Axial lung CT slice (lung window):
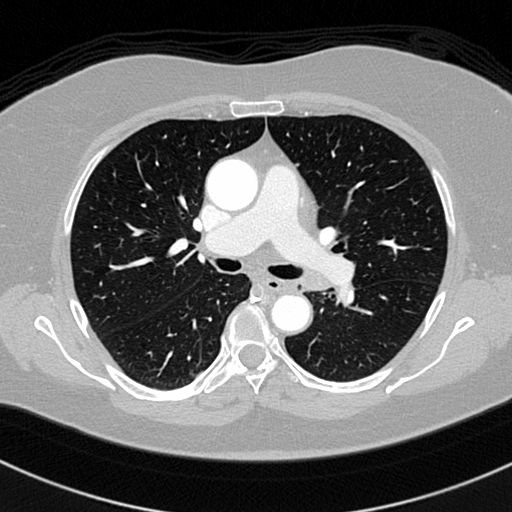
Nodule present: no